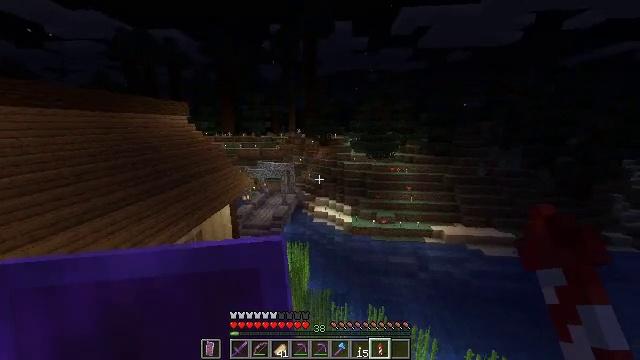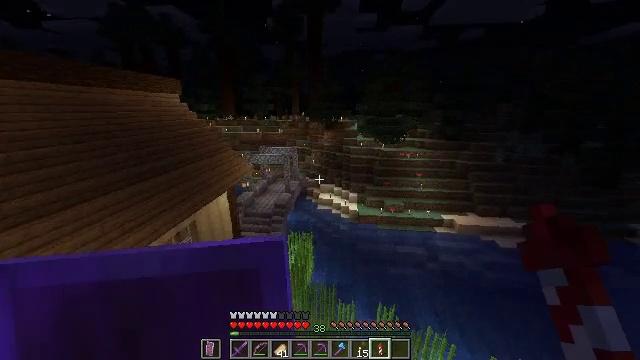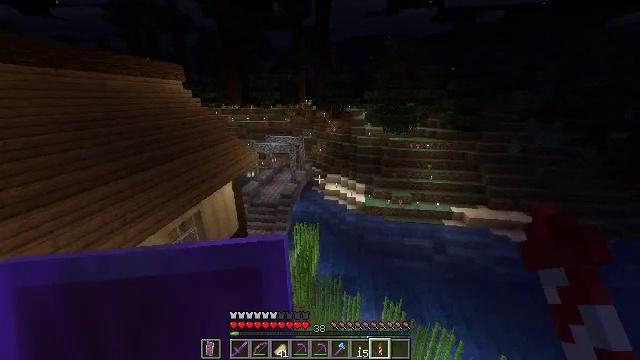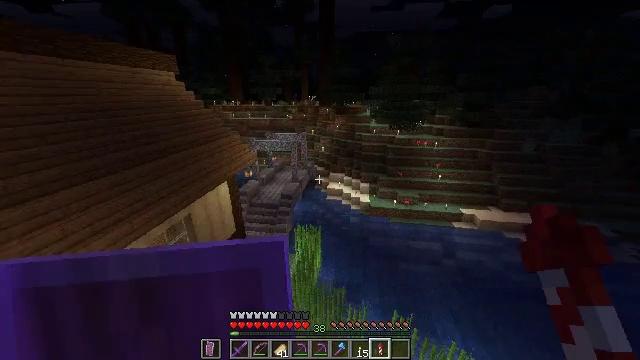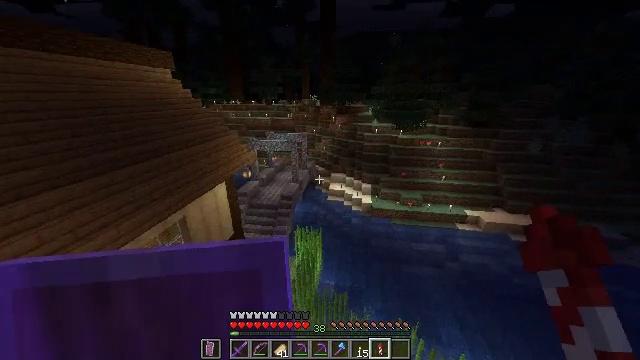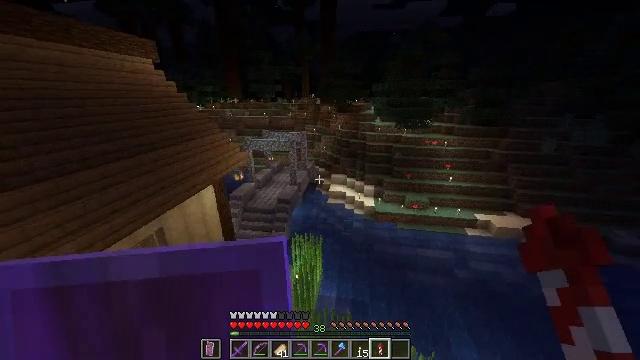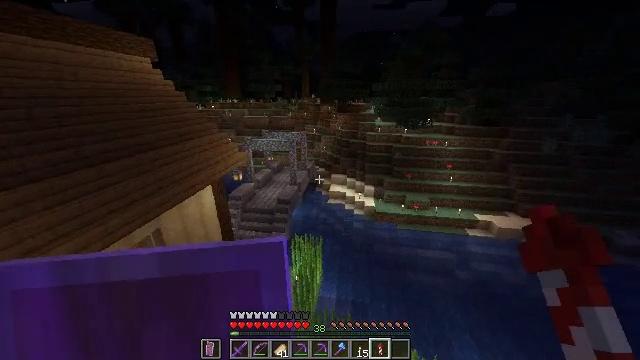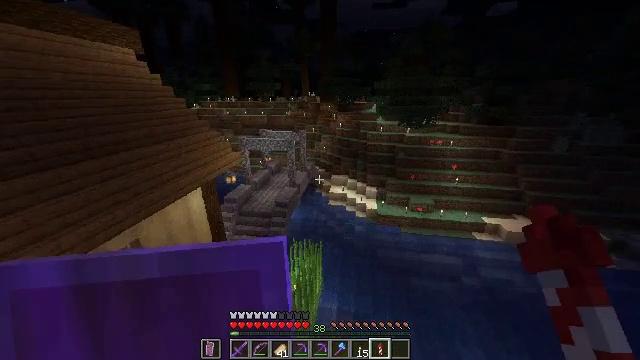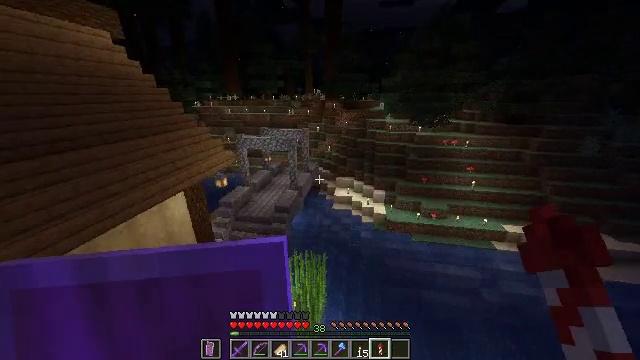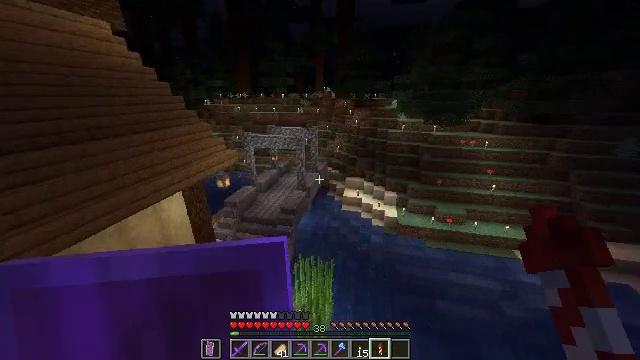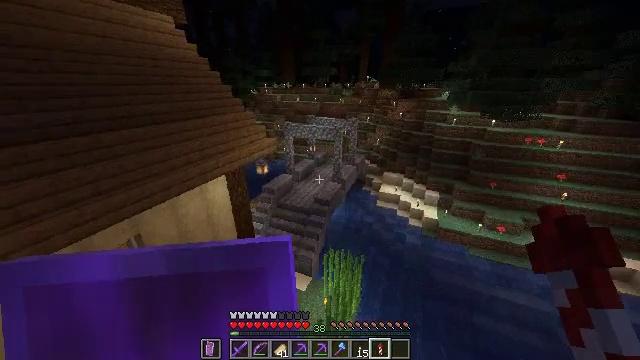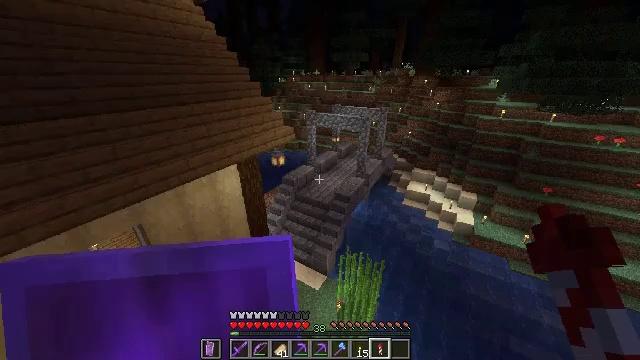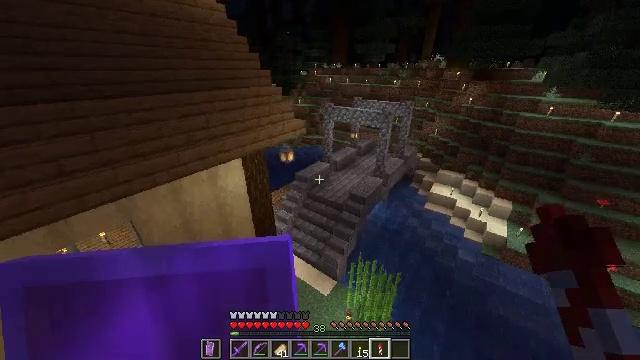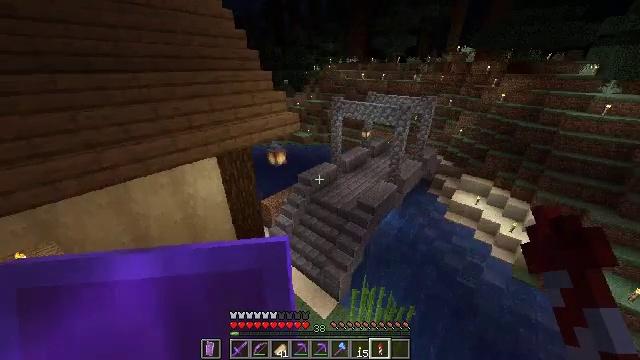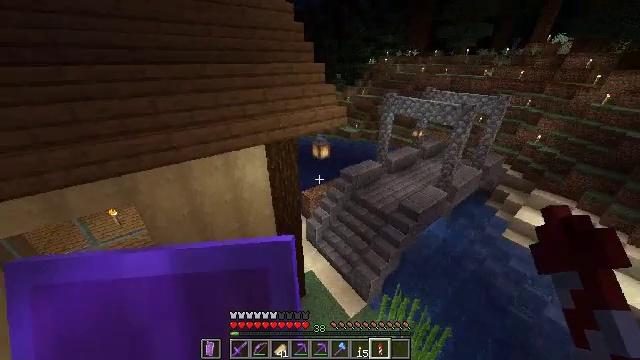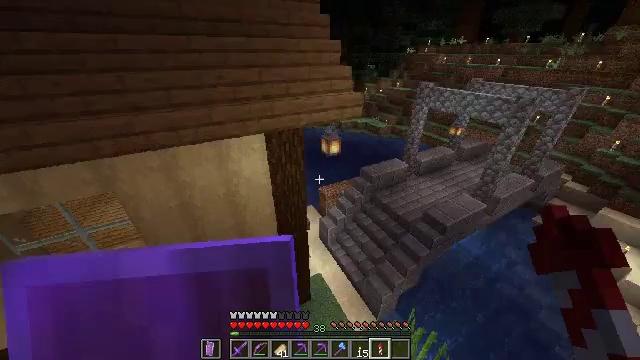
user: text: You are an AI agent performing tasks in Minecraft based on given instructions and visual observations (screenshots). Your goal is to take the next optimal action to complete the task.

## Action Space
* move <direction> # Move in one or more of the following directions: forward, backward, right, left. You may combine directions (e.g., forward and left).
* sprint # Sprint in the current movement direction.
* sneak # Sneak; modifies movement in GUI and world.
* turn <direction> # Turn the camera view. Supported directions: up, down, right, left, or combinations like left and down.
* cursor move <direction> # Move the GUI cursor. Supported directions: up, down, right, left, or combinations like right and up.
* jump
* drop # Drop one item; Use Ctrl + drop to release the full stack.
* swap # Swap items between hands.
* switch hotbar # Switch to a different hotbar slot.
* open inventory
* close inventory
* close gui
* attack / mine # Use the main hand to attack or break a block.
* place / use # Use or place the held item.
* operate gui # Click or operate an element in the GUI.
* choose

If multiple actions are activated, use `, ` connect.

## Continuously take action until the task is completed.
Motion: motion action
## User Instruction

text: Break down the cobblestone wall to collect it.
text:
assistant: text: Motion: move forward, sprint, turn left and down
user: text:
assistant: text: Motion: move forward, sprint, turn left and down
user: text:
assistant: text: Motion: move forward, sprint
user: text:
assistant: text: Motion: move forward, sprint
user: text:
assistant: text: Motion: move forward, sprint
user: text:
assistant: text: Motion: move forward, sprint
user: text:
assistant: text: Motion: move forward, sprint
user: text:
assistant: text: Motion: move forward, sprint, turn left
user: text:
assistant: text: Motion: move forward, sprint, turn left
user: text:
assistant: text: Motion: move forward, sprint, turn left and down
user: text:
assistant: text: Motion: move forward, sprint, turn left and down
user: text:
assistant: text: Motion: move forward, sprint, turn left and down
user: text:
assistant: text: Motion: move forward, sprint, turn left
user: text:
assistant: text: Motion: move forward, sprint, turn left and down
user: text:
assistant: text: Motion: move forward, sprint, turn left and down
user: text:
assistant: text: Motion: move forward, sprint, turn left
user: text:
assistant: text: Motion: move forward, turn left and down
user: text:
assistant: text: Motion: turn left
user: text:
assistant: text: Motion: turn left
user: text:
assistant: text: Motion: turn left and down
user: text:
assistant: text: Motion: turn left
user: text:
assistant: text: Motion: turn left and up
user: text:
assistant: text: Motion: turn left
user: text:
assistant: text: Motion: no_op
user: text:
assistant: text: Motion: no_op
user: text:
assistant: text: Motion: turn left
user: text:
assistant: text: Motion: turn left
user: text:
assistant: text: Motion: no_op
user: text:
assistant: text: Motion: no_op
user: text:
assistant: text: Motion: no_op